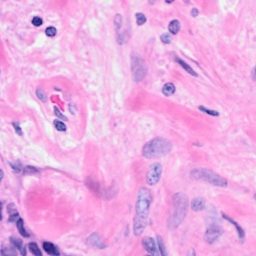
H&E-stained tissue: Breast